Question: I am trying to create a table for printing purpose.
As seen in many forms, I want vertically rotated text and both left and right side of the form.
So far I have achieved this

Fiddle: <URL>
This has two problems
1. I wanted the border td widths as 50 px with the text spanning more area. Currently the rotated text also gets clipped to 50px. How to overcome this?
2. The style rotate-right has incorrect filter: progid:DXImageTransform.Microsoft.Matrix. It has been copied from .rotate-left. What does the values (M11, M12, M21, M22) in the filter denote?
What is wrong with my code?
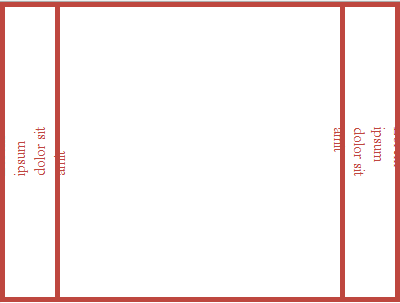
Answer: See <URL>
I added a div around your text and made it not wrap